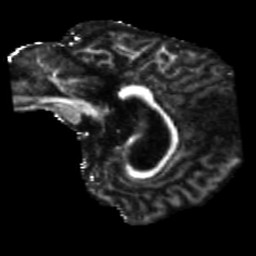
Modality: FA
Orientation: sagittal
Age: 61
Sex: male
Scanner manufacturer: siemens
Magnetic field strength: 3 T
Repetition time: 5.47 s
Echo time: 0.0854 s